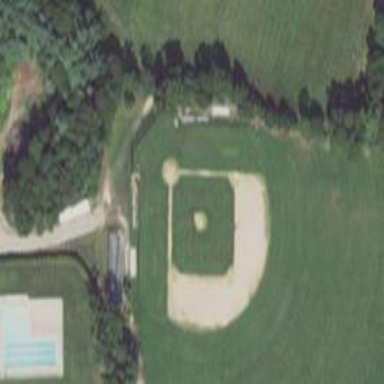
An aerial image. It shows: Baseball pitch for leisure land.